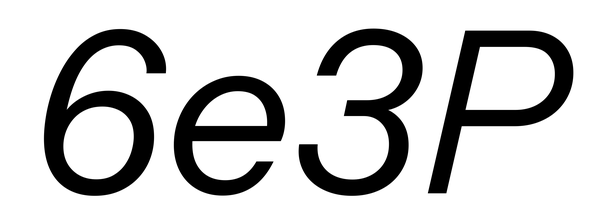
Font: InstrumentSans-Italic_Italic